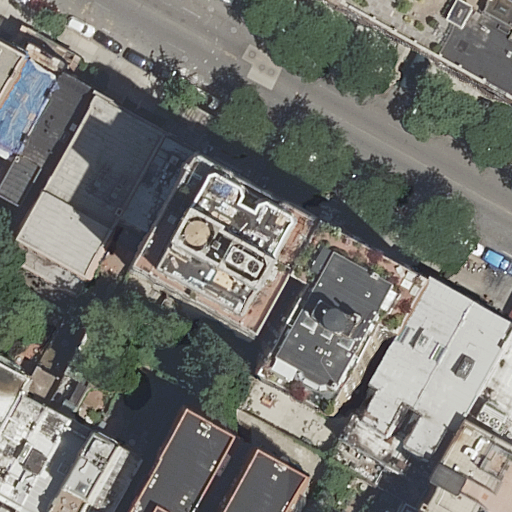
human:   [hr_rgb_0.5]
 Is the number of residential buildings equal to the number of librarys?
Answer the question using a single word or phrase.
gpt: no

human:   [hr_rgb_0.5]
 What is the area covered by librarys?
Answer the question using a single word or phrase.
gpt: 565m2

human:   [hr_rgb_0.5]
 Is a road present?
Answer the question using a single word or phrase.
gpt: yes

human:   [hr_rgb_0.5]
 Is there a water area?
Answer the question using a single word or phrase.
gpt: no

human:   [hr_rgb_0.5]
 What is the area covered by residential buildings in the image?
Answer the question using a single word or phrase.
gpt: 4238m2

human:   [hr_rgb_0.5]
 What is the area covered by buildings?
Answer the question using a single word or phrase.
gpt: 4803m2

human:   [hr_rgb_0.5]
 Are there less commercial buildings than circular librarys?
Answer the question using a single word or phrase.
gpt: no

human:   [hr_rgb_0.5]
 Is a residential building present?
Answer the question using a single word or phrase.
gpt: yes

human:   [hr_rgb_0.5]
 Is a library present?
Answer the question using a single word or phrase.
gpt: yes

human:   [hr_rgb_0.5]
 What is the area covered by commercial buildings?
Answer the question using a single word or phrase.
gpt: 0m2

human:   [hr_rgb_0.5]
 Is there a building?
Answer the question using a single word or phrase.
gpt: yes

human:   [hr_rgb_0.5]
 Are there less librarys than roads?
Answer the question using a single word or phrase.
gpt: no

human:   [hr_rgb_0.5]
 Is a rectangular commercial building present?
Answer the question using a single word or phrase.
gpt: no

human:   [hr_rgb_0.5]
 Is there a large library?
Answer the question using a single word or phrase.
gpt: yes

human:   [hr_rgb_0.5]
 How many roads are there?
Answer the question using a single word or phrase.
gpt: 1

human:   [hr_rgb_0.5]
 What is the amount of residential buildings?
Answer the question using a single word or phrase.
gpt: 20

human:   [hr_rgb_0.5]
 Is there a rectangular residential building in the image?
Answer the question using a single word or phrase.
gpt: yes

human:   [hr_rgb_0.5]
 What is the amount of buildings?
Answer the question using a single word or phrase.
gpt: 21

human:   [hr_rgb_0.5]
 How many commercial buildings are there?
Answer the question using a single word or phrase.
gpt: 0

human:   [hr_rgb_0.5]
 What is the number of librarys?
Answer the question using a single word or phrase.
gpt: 1

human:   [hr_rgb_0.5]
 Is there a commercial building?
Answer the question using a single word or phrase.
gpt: no

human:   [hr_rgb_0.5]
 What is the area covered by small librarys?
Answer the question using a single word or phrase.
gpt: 0m2

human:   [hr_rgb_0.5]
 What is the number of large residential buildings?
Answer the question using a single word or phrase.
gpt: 2

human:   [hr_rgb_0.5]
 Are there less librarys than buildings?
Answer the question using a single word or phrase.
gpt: yes

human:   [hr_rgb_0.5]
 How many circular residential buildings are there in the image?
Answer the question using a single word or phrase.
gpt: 0

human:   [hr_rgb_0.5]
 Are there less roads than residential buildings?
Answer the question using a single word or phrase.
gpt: yes

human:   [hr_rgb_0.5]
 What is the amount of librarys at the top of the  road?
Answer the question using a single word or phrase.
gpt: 0

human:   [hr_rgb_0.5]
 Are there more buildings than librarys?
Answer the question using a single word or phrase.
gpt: yes

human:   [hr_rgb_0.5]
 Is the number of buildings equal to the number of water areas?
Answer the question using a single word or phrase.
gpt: no

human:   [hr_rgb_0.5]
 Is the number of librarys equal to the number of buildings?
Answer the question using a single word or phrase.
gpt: no

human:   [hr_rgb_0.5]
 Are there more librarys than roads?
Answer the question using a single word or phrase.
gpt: no

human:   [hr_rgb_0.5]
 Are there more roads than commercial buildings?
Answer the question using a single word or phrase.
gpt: yes

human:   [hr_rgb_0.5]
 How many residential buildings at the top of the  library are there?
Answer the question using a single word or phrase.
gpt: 4

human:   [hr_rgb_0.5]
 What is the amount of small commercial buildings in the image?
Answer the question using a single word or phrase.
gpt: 0

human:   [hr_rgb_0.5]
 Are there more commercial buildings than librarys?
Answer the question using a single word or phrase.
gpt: no

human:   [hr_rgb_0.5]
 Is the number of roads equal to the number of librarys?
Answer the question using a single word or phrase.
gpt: yes

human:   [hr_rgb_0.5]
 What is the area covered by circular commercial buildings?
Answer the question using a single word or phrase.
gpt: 0m2

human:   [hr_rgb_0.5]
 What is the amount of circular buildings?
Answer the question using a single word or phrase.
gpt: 0

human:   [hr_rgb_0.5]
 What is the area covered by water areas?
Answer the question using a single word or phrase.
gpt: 0m2

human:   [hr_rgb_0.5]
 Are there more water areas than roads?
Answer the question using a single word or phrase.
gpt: no

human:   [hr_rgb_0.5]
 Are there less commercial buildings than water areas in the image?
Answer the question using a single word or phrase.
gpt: no

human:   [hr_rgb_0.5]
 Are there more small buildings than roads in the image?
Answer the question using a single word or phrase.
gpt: yes

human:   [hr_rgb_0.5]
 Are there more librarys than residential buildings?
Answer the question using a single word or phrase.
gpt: no

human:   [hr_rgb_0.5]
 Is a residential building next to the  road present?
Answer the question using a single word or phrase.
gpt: yes

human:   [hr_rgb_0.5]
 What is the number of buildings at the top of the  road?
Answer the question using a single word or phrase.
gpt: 3

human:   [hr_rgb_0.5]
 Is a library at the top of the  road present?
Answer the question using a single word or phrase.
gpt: no

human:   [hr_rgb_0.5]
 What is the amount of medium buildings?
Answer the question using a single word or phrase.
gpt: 12

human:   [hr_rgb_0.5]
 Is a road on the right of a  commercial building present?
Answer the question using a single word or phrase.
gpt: no

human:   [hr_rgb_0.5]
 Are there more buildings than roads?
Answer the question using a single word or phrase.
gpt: yes

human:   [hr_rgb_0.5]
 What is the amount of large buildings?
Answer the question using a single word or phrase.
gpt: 3

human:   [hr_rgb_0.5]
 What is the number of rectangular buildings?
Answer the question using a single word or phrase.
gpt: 17

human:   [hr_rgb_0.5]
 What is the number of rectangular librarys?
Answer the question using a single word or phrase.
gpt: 1

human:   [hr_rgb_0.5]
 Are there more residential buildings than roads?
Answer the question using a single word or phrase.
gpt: yes

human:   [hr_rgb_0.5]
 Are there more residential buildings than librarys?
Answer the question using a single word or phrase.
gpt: yes

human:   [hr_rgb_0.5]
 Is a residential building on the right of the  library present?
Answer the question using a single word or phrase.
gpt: yes

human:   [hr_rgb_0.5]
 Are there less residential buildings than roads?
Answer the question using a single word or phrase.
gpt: no

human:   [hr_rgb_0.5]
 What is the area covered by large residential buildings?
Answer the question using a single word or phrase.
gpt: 1399m2

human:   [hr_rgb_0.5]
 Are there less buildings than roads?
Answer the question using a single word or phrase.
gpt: no

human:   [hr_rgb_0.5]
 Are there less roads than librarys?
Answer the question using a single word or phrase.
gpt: no

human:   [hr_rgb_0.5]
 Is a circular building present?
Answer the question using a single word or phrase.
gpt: no

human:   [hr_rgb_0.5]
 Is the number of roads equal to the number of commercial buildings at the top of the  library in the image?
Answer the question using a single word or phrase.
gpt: no

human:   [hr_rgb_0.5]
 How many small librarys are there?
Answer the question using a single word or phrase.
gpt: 0

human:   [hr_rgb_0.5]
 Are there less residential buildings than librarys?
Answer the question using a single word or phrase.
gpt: no

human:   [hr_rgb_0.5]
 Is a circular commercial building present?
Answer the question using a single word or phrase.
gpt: no